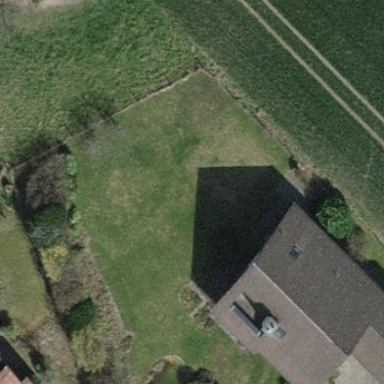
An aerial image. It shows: Detached building.